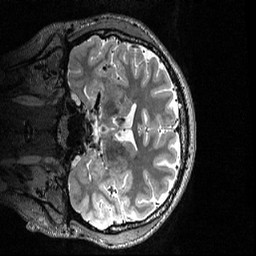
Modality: T2w
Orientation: coronal
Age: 20
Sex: male
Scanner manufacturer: siemens
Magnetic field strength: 3 T
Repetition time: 3.2 s
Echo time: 0.56 s